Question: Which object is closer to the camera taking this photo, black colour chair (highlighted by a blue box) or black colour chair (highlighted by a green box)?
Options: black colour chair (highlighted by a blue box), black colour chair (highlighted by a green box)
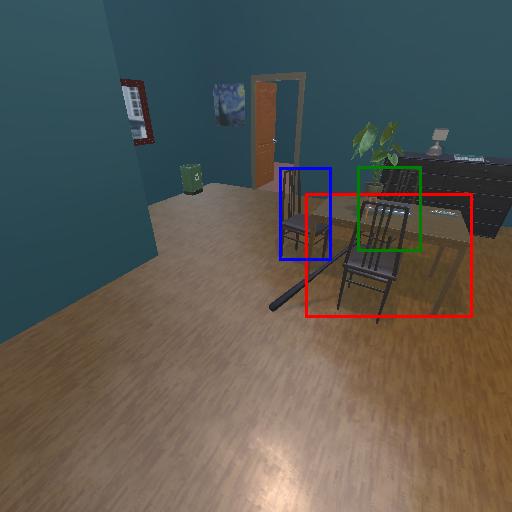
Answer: black colour chair (highlighted by a blue box)